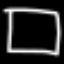
Label: square